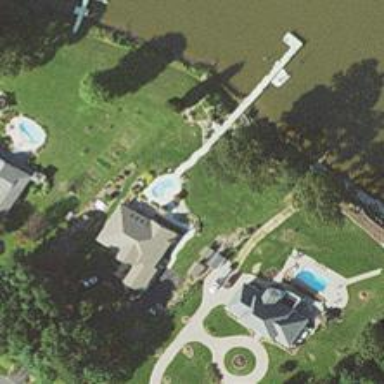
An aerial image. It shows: Swimming pool located in leisure land.